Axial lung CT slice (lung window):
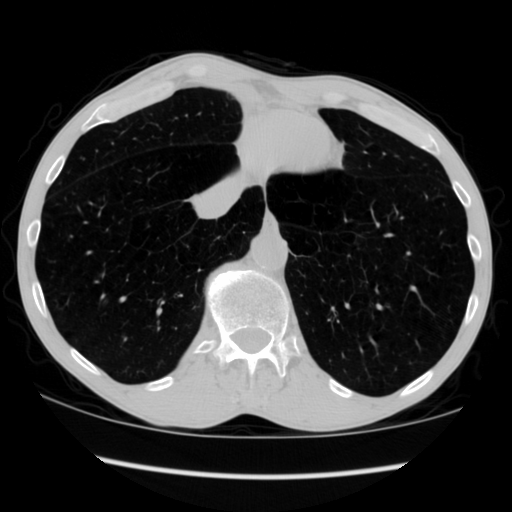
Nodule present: no